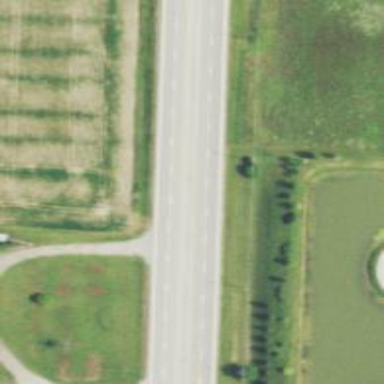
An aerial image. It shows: Asphalt road designated as trunk highway.